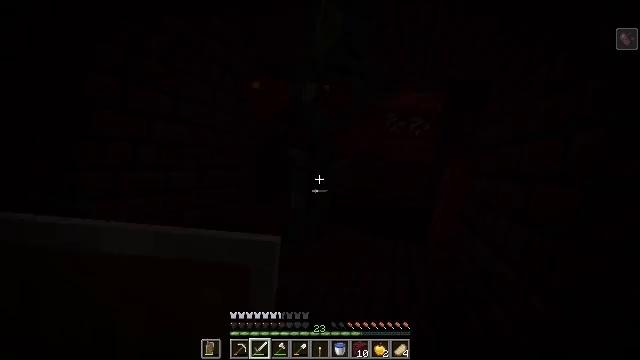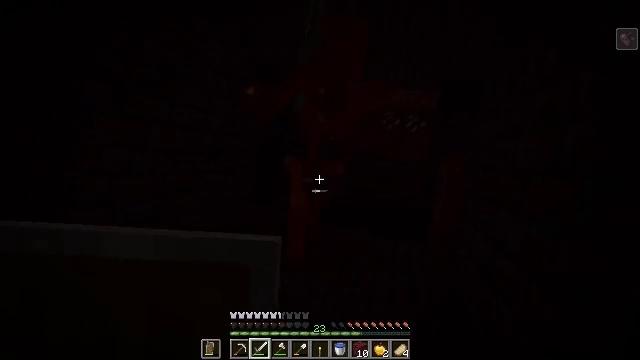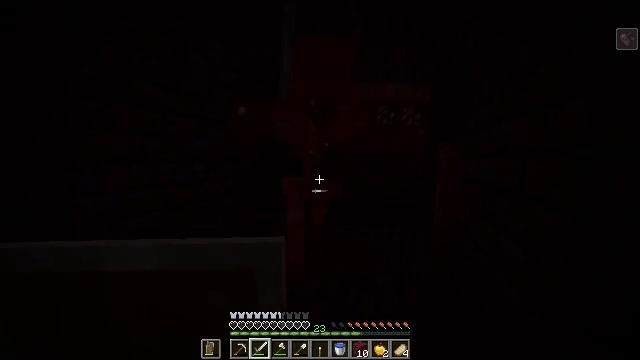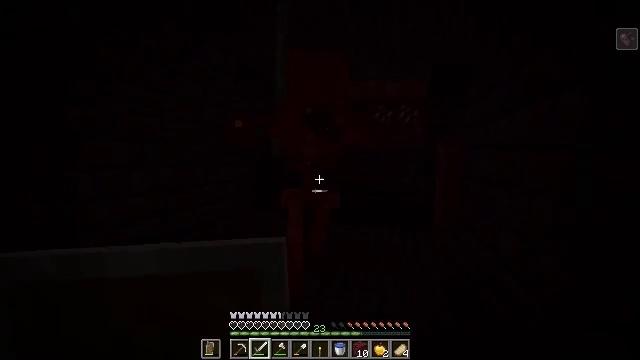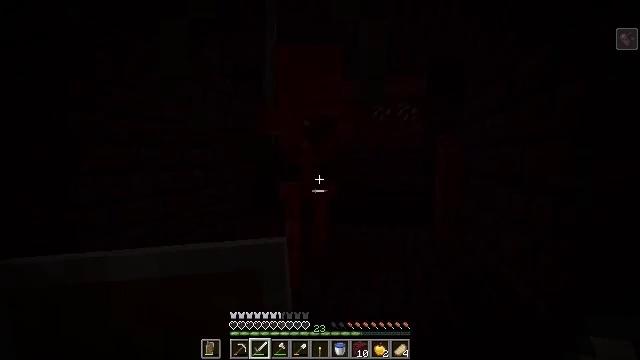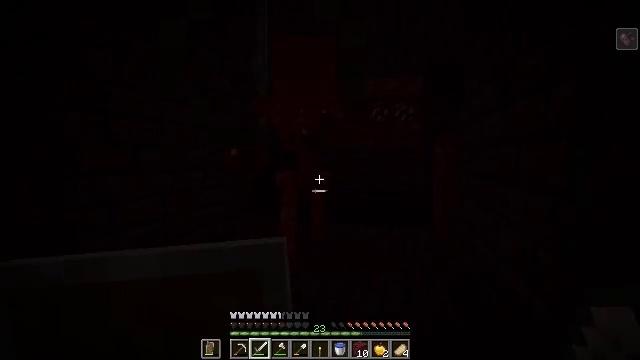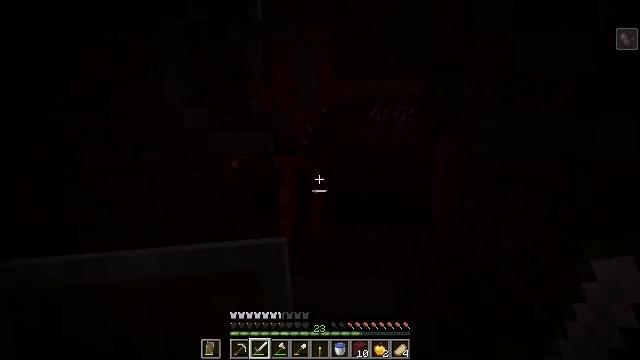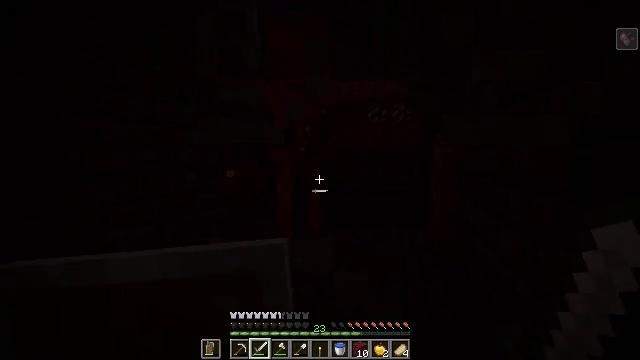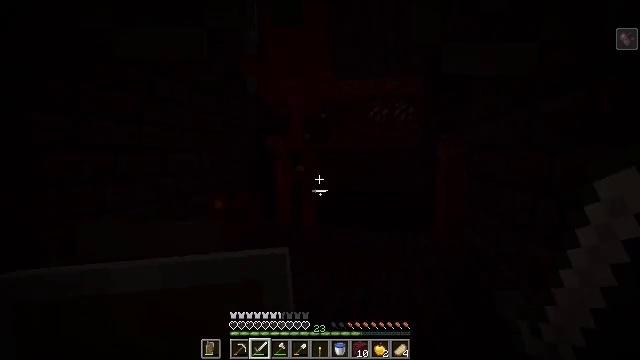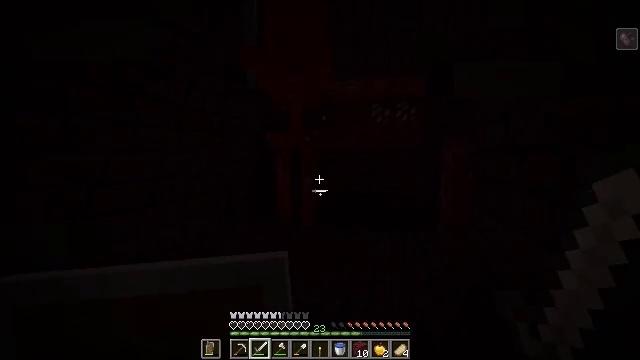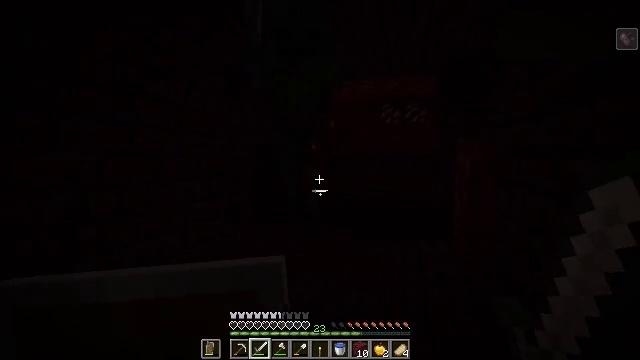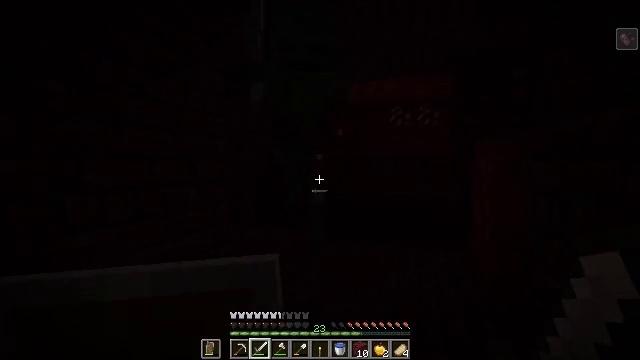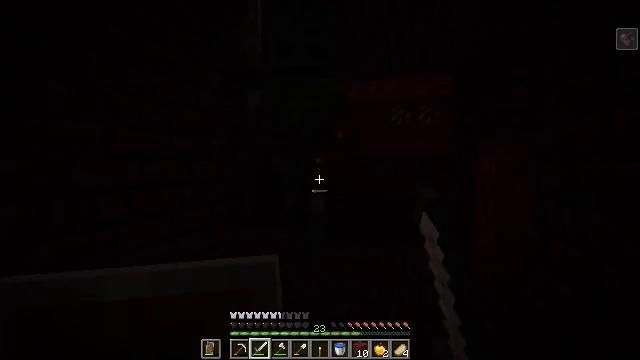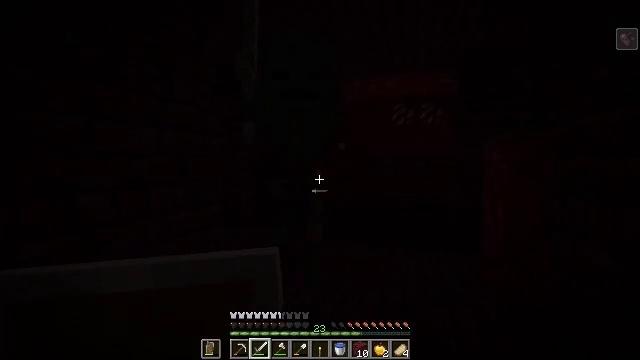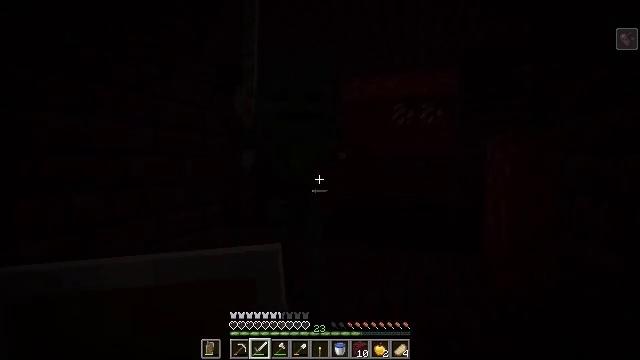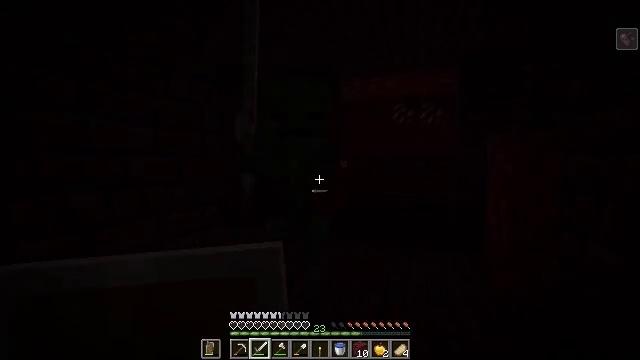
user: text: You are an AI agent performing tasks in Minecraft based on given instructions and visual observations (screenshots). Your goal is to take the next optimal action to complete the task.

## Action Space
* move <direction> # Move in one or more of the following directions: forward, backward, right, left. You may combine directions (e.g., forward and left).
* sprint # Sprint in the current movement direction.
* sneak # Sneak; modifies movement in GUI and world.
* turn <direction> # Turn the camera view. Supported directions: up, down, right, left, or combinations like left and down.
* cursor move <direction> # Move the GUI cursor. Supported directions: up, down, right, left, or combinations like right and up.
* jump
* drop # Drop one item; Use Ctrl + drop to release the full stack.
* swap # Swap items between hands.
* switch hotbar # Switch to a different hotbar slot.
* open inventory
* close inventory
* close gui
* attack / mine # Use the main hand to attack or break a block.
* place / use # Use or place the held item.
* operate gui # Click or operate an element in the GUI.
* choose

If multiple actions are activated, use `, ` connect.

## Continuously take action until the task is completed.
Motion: motion action
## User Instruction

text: Kill a wither skeleton.
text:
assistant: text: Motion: no_op
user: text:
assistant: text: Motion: no_op
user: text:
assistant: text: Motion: no_op
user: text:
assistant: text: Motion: no_op
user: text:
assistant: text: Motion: no_op
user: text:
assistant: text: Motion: no_op
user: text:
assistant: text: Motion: move forward
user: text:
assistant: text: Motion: move forward
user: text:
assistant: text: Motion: move forward
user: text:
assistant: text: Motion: move forward, turn left
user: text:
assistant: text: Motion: move forward, turn left, attack / mine
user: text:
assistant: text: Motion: attack / mine
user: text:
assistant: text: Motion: no_op
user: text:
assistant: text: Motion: attack / mine
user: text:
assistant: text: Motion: attack / mine
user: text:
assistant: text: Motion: no_op